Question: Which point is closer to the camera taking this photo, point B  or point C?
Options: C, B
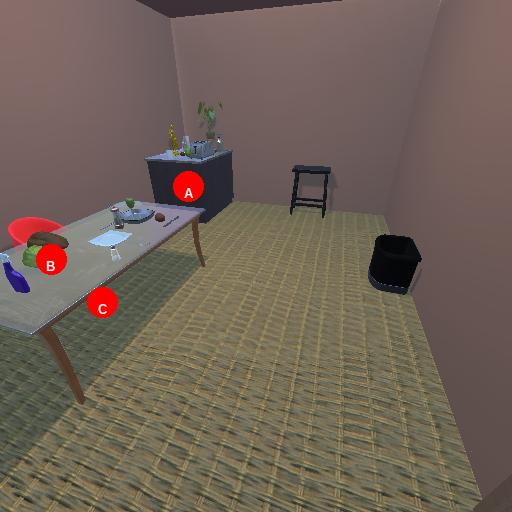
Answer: C